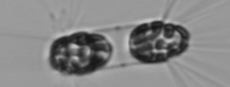
Label: Corethron_hystrix